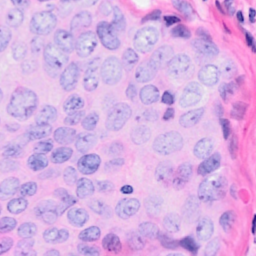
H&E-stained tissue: Breast